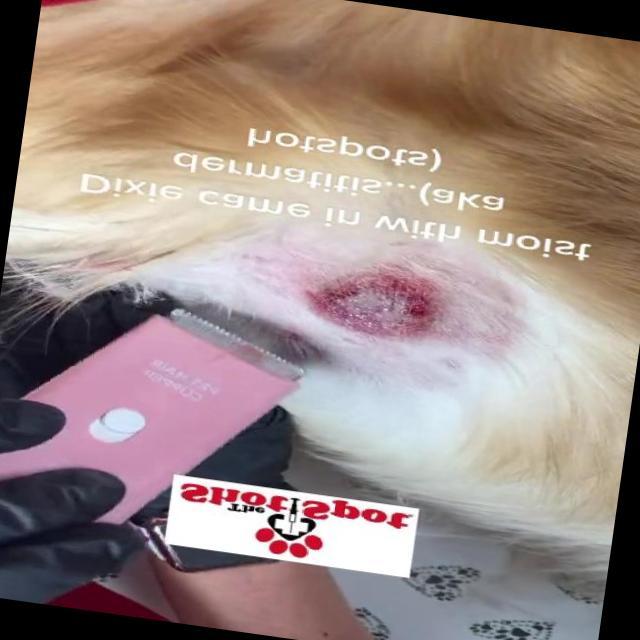
Canine dermatitis — inflammation of the skin presenting with erythema, pruritus, papules, and excoriation. May be allergic, contact, or atopic in origin.